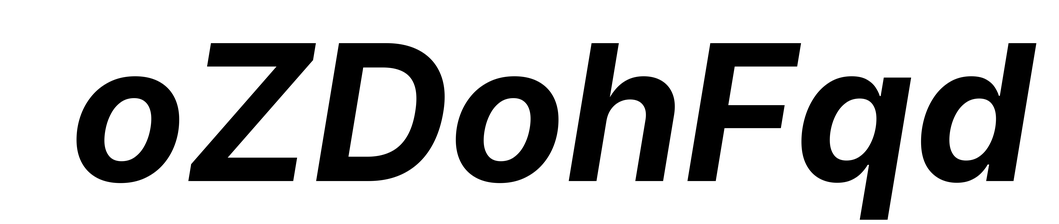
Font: Inter-Italic_Bold_Italic